Question: I am stuck with a messy structure and require help in writing a query, this is my current query
'''
SELECT 'name' , trnid, 'material' , SUM( quantity )qty , SUM( price ) price, SUM( preturn ) return
FROM 'transactions' a
JOIN item_master b ON a.material = b.id
GROUP BY material, trnid
LIMIT 0 , 30
'''

If you see above there are 2 record for same material (trnd 1 is purchase qty & trnd 2 is issue qty) I want these to be a single record with the following columns.
'''
name | material | purqty | issqty
'''
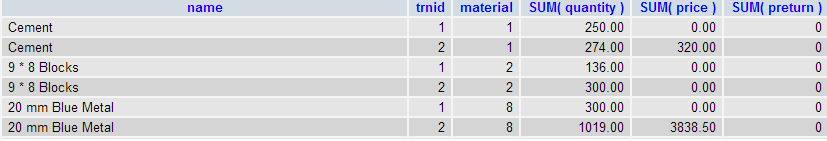
Answer: I think you want conditional aggregation:
'''
SELECT name, material,
SUM(case when trnid = 1 then quantity else 0 end) as purchaseqty,
SUM(case when trnid = 2 then quantity else 0 end) as issueqty
FROM transactions t JOIN
item_master im
ON t.material = im.id
GROUP BY name, material
LIMIT 0 , 30;
'''